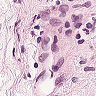
Metastatic tissue present: no